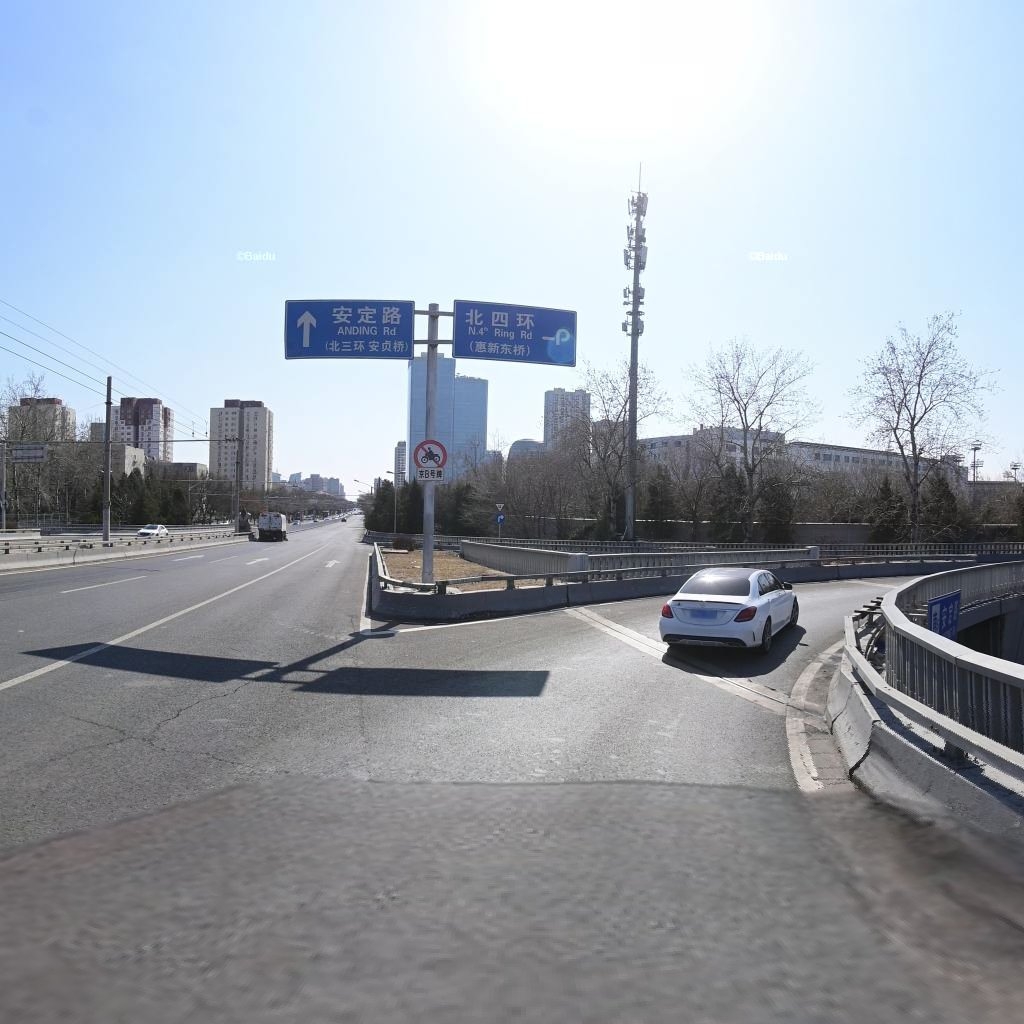
Region: Chaoyang
Road damage annotations: longitudinal crack, transverse crack, longitudinal crack